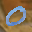
Label: 0